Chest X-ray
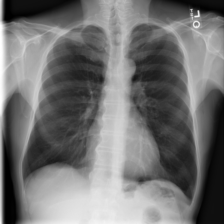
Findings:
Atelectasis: negative
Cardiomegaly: negative
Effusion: negative
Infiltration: negative
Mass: negative
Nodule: negative
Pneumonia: negative
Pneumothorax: negative
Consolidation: negative
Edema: negative
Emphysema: negative
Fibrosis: negative
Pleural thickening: negative
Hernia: negative